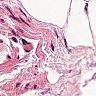
Metastatic tissue present: no